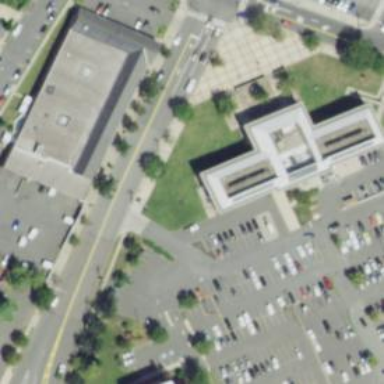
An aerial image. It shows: Building that serves as post office.